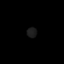
Tissue: skin
Cell type: Epithelial cells
Senescence score: 0.2688
Nuclear area (px): 94
Mean DAPI intensity: 28.457